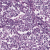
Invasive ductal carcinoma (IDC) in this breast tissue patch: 1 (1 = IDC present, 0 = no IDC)